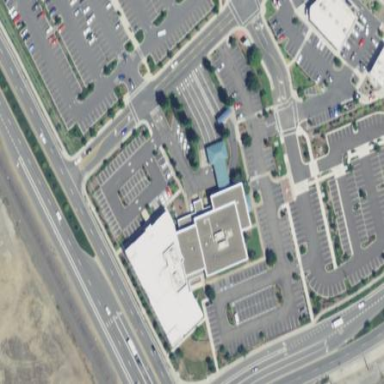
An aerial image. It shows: Bank building.